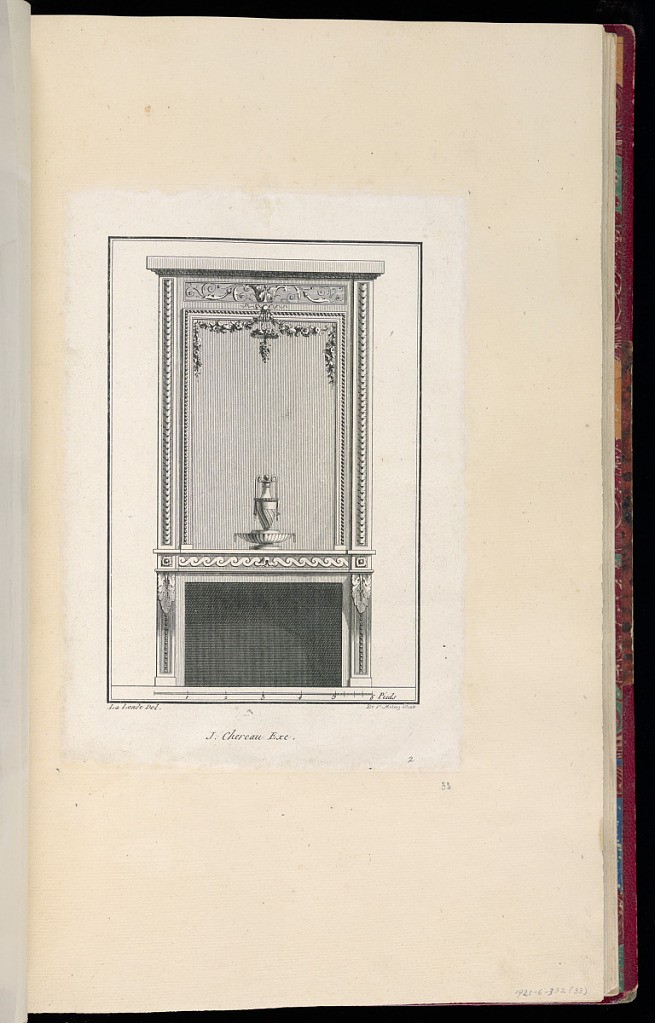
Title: Design for Fireplace Mantel Decoration
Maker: Richard de Lalonde, French, active 1780–96
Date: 1780-1789
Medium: Etching on off-white laid paper
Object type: Print
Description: Design for a fireplace with a mantel on which sits an urn in a shallow bowl. The fireplace is decorated with ornament motifs including bead course, rosettes, wave pattern, acanthus leaves, garland, and rinceaux. The plate is signed and numbered.